Current action and preconditions to check: trajectory_clear

Your task: For each precondition in the list above, predict whether it will hold at this action.

Consider the current scene as observed from the mobile robot's camera, and analyze the predicted future states of all dynamic agents (e.g., people, animals, vehicles, or any moving entities) within the NEXT SECOND.

IMPORTANT: Only answer "very likely" if you are absolutely certain—based on strong, clear evidence—that a dynamic agent will violate the precondition in the predicted future state. Do NOT answer "very likely" for unlikely, ambiguous, or low-probability risks.

Ask yourself for each precondition: Is there a high probability, with clear and convincing evidence, that the predicted future states of any dynamic agent will interfere with the predicted future state of the currently executing action within the NEXT SECOND, causing that precondition to fail?

Assess the risk level based on these predictions. Use "likely" or "very likely" if motions create a clear risk of interference.

Use "neutral" or "improbable" if agents are nearby but their predicted paths are clearly diverging or non-conflicting.

Failure Risk Categories: "very improbable", "improbable", "neutral", "likely", "very likely"

Answer Format: Output ONLY the probability_of_failure value from these categories: "very improbable", "improbable", "neutral", "likely", "very likely"

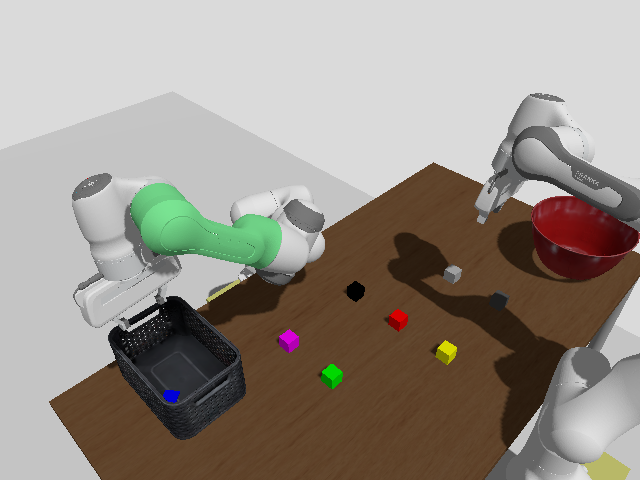

Answer: very improbable